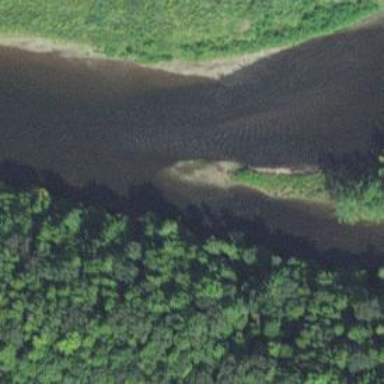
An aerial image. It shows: Beautiful river scene.